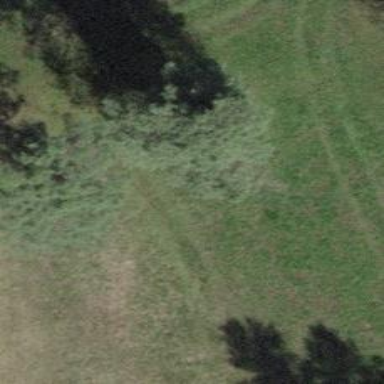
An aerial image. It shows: Needle-leaved tree in natural setting.